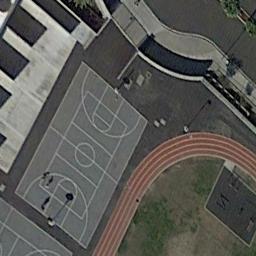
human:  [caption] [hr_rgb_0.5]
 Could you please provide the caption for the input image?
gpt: There is a basketball court next to a playground .

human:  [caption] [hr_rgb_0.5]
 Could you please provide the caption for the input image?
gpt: There is a basketball court beside the track .

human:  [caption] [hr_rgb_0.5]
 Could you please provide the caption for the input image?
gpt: A basketball court next to the playground .

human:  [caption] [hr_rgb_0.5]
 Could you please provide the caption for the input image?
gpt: The basketball court on the concrete is next to the runway and buildings .

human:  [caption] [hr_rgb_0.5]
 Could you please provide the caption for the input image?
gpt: The track is next to the basketball court .